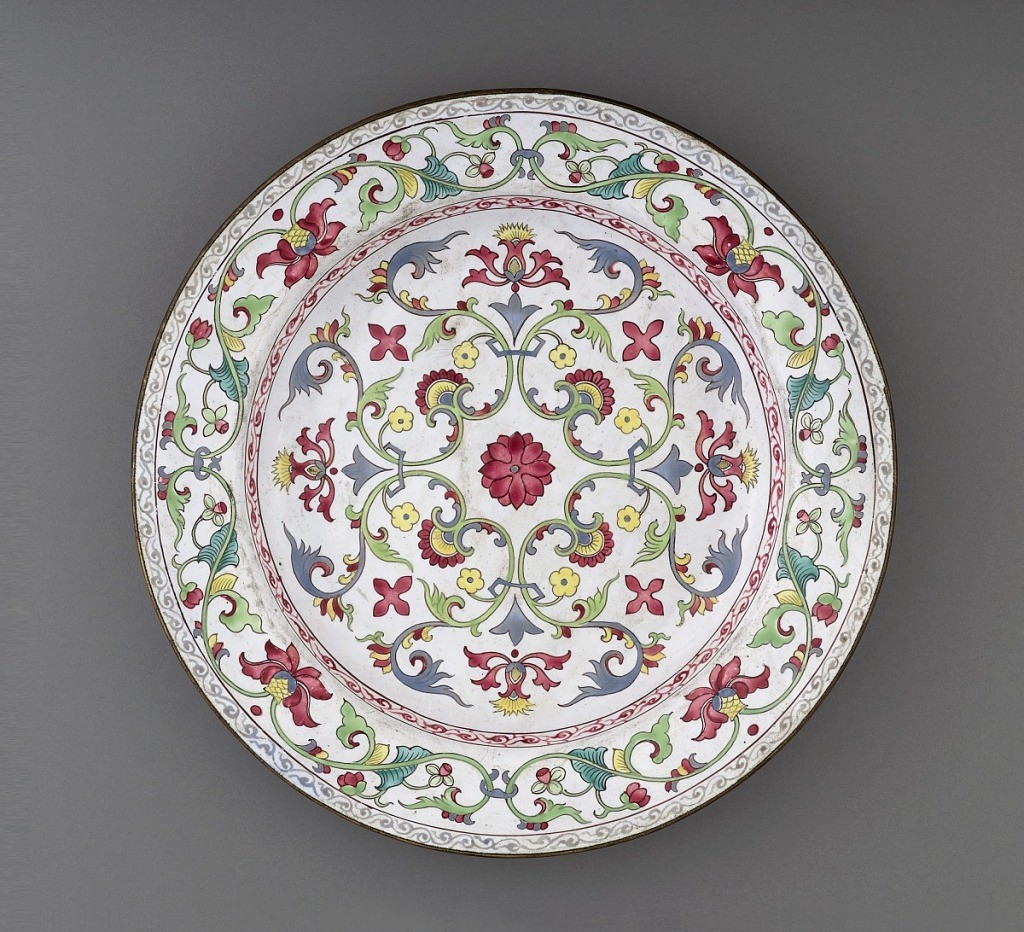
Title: Plate
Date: ca. 1830
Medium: copper, brass, vitreous enamel
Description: Circular plate with symmetrical, polychrome floral and scroll work decoration on white ground.